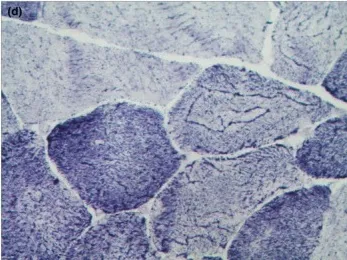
Clinical data of the proband. (d) Muscle histopathology (x400). The mitochondria of type I and II muscle fiber presented fascicular structures with peripheral particles accumulated.
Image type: pathology (immunostaining)